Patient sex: M
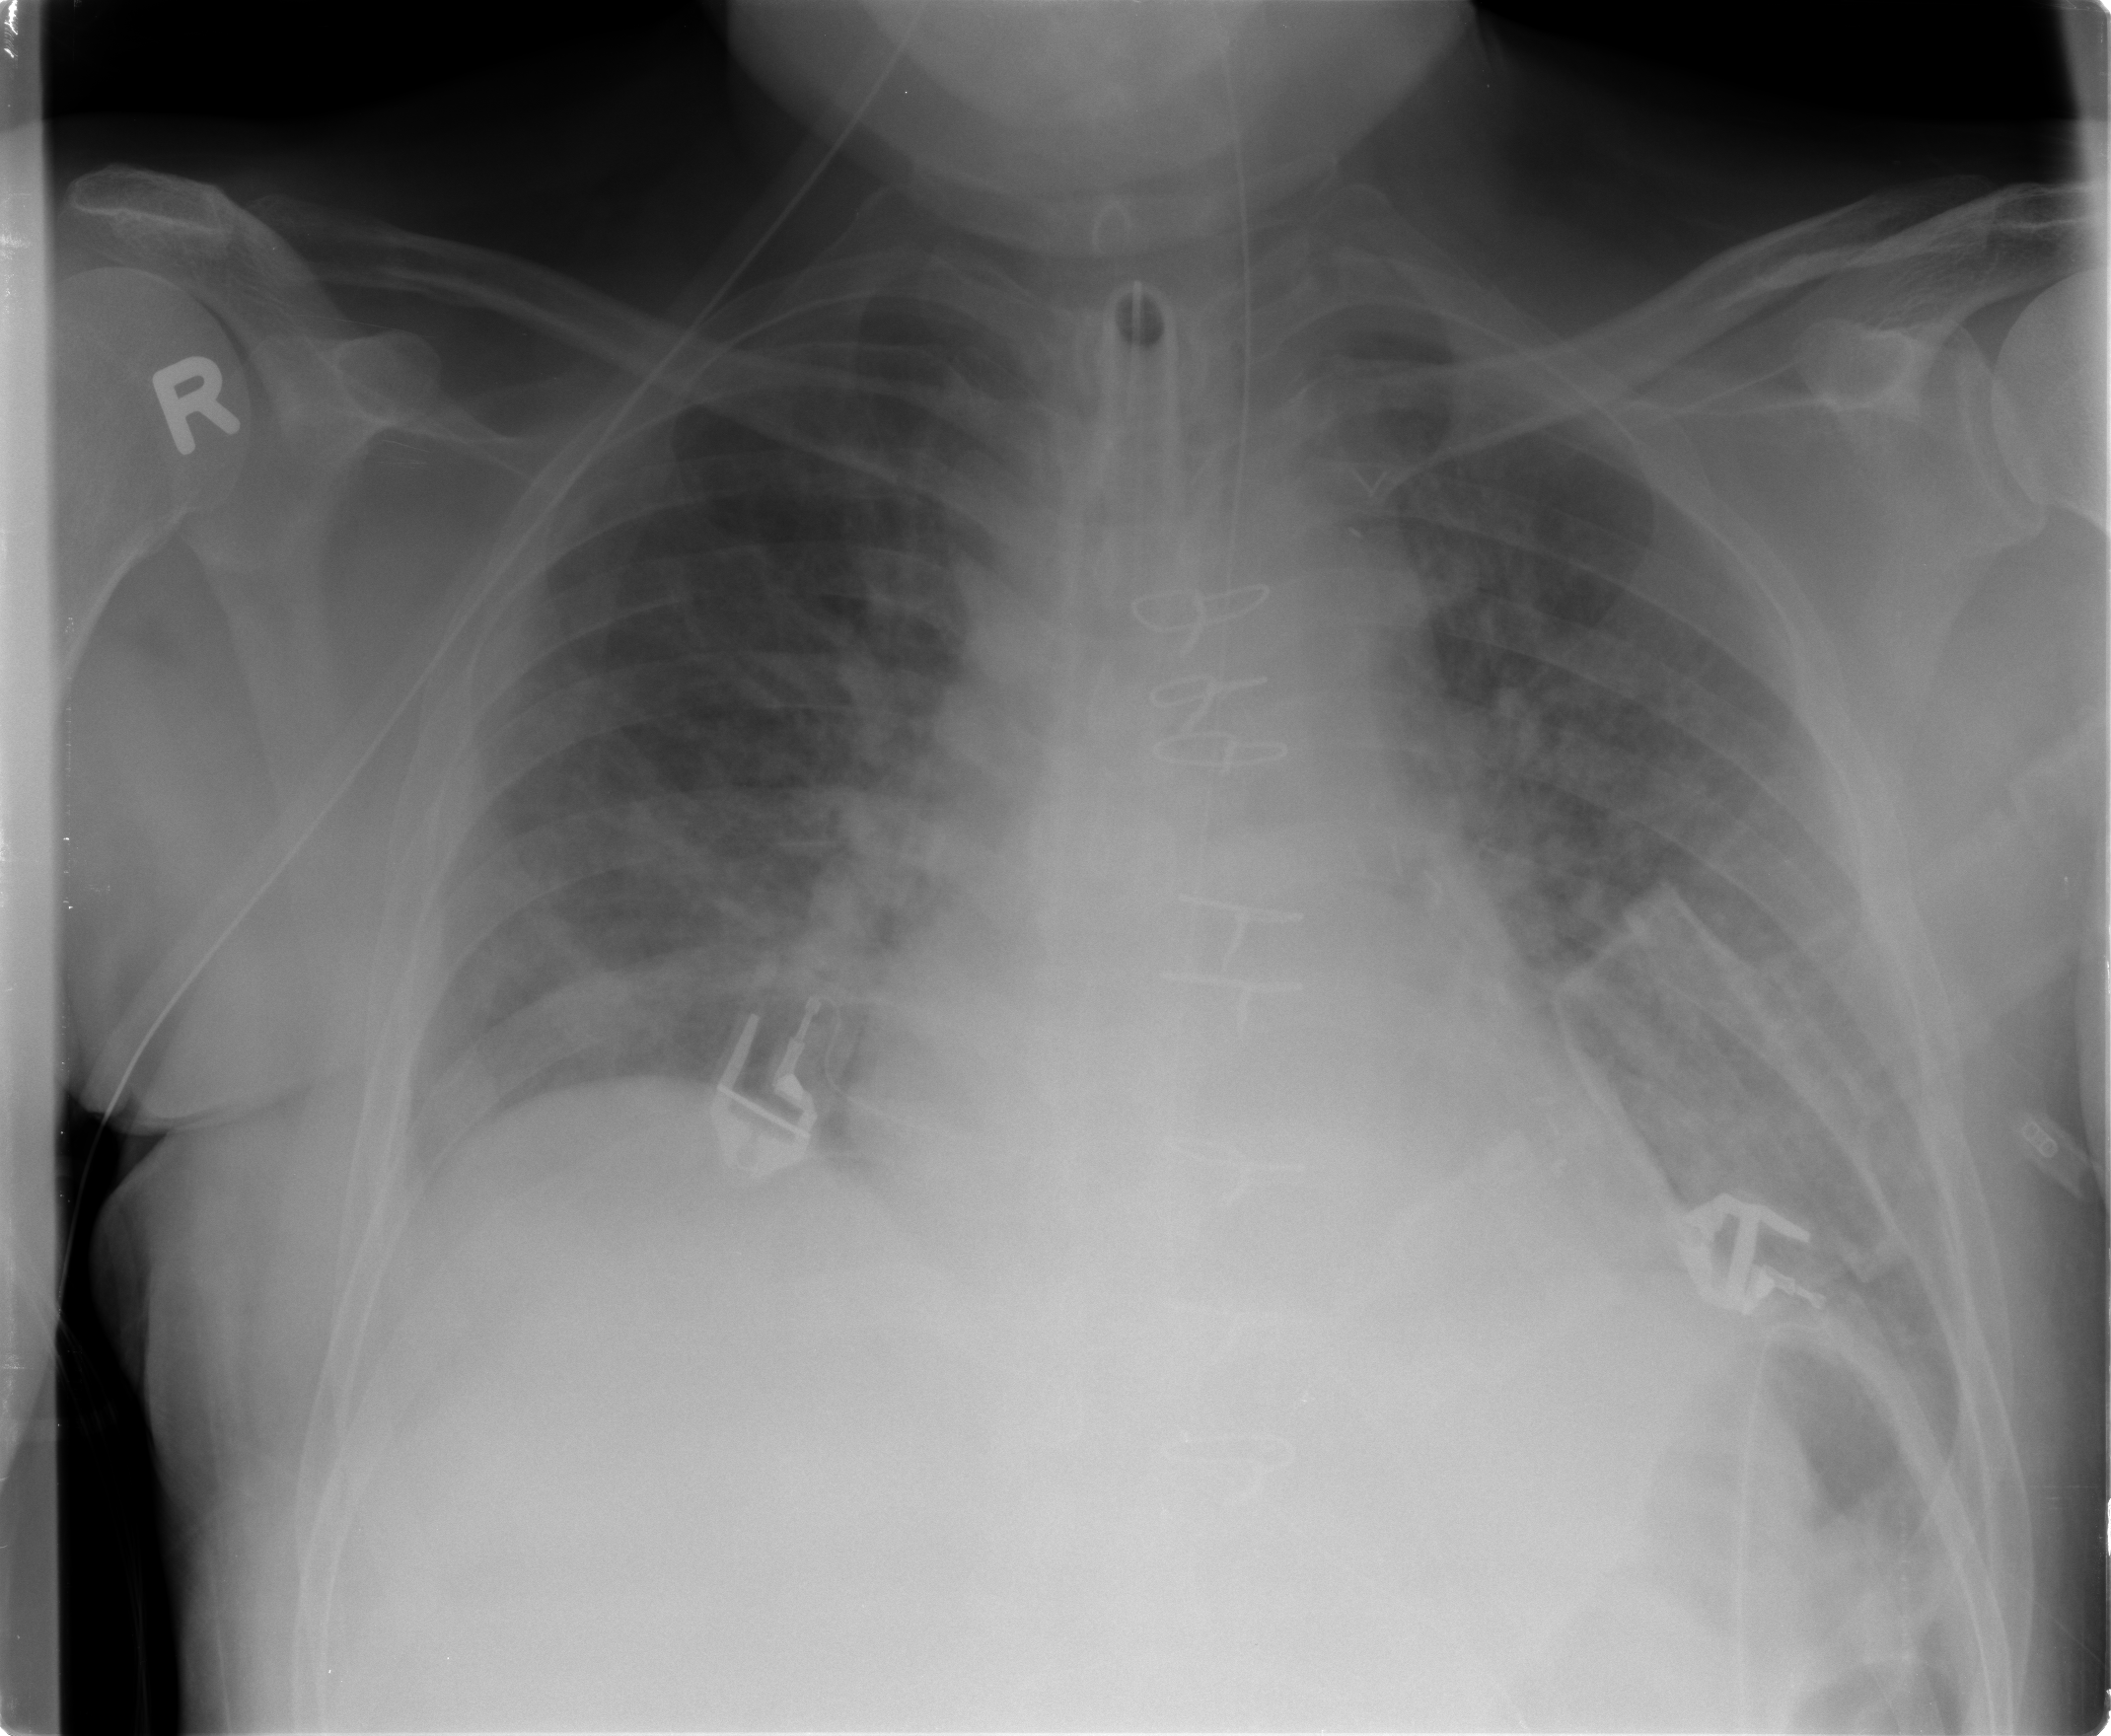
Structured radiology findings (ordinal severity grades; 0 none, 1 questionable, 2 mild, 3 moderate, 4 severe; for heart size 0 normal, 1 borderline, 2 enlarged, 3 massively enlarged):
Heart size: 2
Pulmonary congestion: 3
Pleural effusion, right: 0
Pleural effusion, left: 2
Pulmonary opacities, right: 1
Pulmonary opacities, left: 1
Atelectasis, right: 1
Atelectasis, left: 2